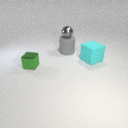
small gray metal sphere above large gray rubber cylinder